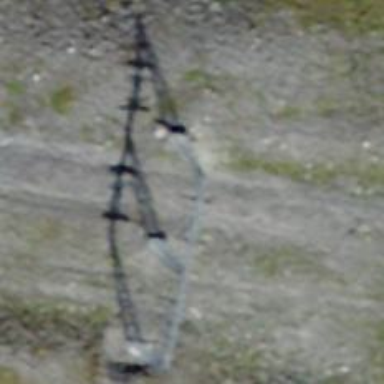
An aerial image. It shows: Pylon for aerialway.